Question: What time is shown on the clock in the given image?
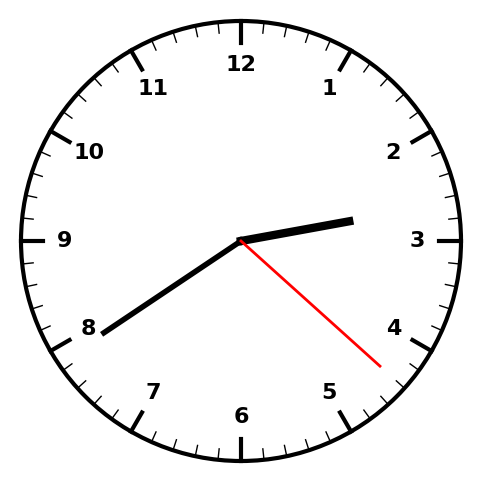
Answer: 02:39:22